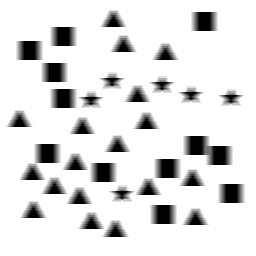
Squares: 12
Triangles: 18
Stars: 6
Total shapes: 36